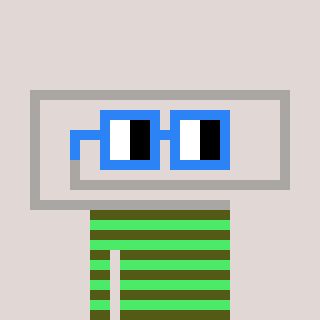
a pixel art character with square blue glasses, a paperclip-shaped head and a teal-colored body on a warm background